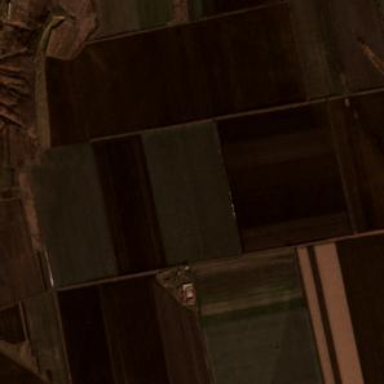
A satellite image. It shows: View of farmland.